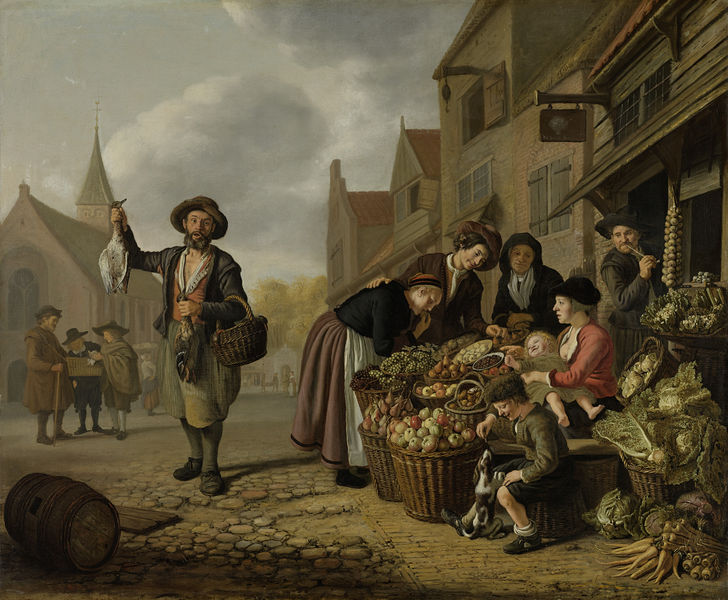
Titel: De groentewinkel 'De Buyskool'
Künstler: Jan Victors
Standort: Amsterdam
Institution: Rijksmuseum
Schlagwörter: baum, gruppe, mann, wolken, frauen, kirchturm, stadt, frau, straße, hund, obst, tiere, malerei, bart, bild, häuser, kirche, kind, mutter, genre, kinder, früchte, gemüse, kohl, äpfel, ente, pflaster, körbe, markt, platz, pfeife, korb, junge, verkauf, verkäufer, pflastersteine, stand, verkaufsstand, fass, niederländisch, ware, knoblauch, möhren, zwiebelzopf, m¨¨ohren